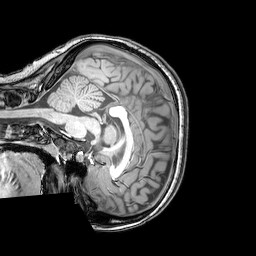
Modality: T1w
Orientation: sagittal
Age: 21
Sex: female
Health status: healthy
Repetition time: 0.081 s
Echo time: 0.037 s